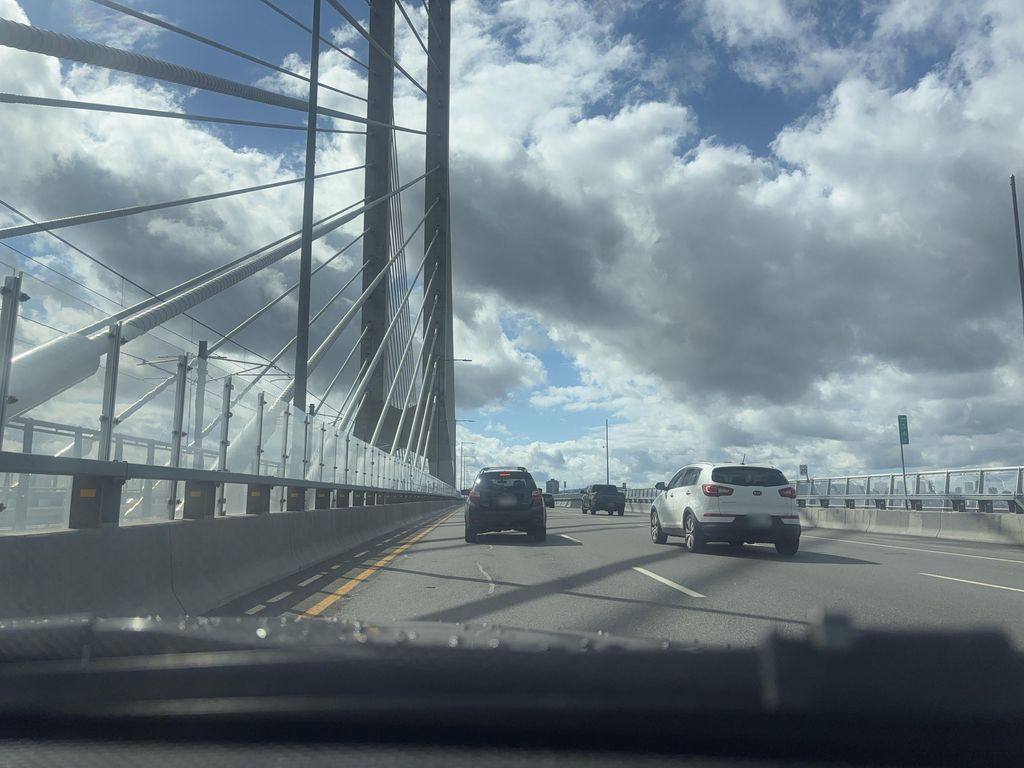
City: montreal